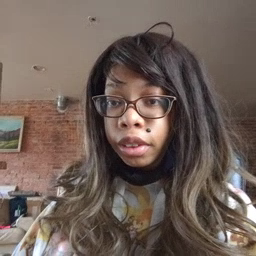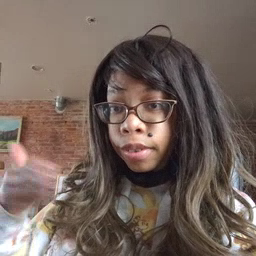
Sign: fish